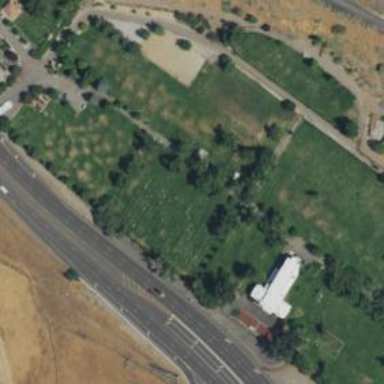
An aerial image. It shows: Cemetery.